Interaction volume radius: 5 \u00c5
Interaction volume height: 15 \u00c5
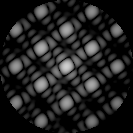
Disorder parameter: 0.04083